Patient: sex M, age 58
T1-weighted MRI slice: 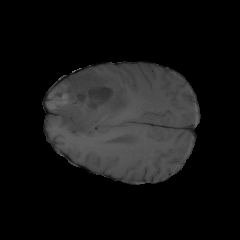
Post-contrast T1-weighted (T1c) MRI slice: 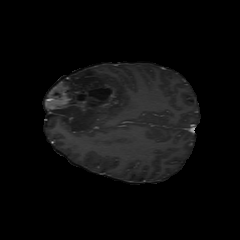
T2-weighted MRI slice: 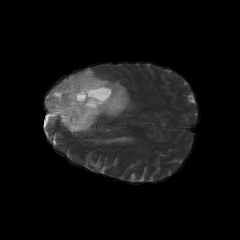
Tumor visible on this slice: yes
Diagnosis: Astrocytoma, IDH-mutant
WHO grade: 4